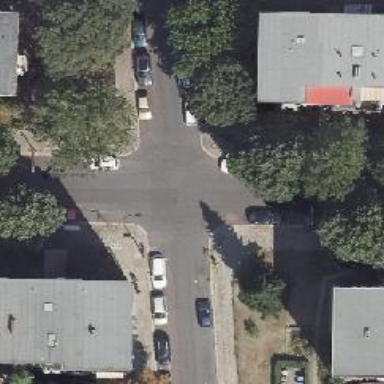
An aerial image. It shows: Residential road with asphalt surface and separate sidewalk.